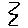
Label: zigzag